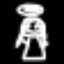
Label: angel